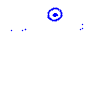
Particle: kaon